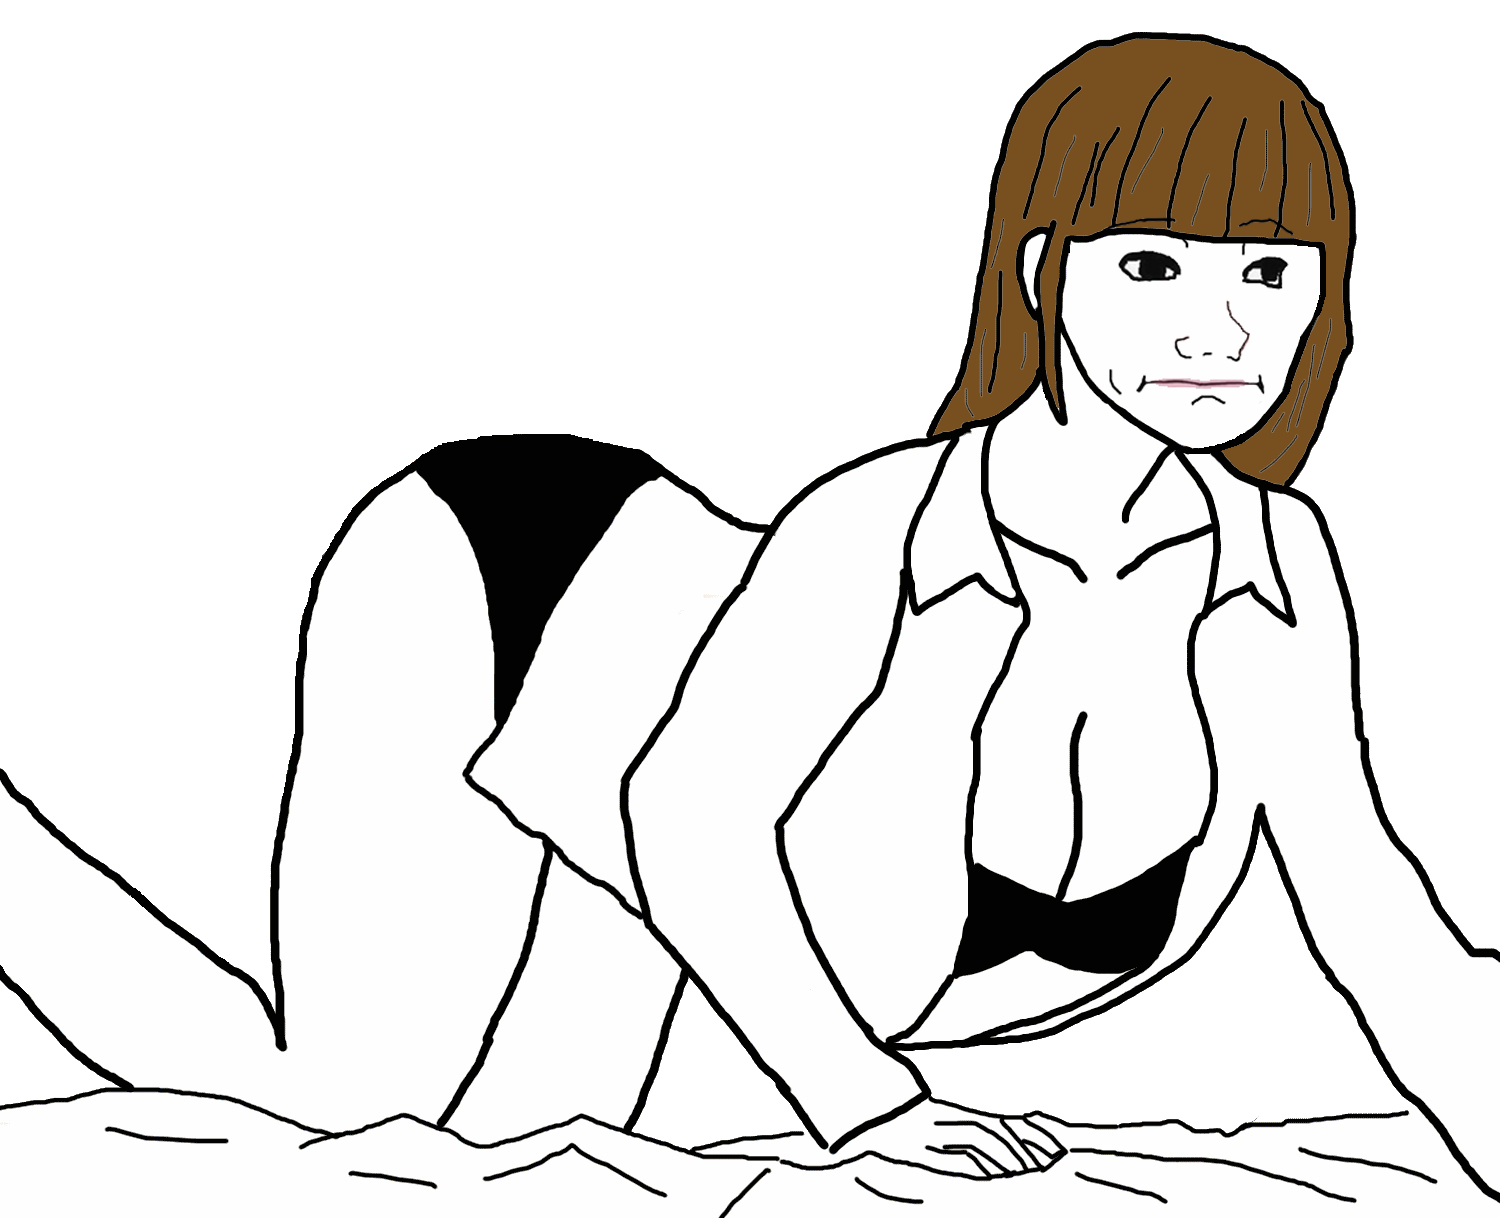
Label: 5_Daddys_Girl